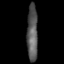
Tissue: skin
Cell type: Others
Senescence score: 0.7698
Nuclear area (px): 599
Mean DAPI intensity: 88.442